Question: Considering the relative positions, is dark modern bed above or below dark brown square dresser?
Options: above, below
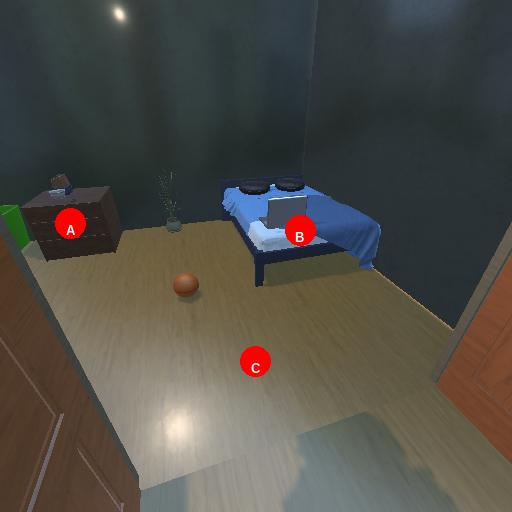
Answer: above